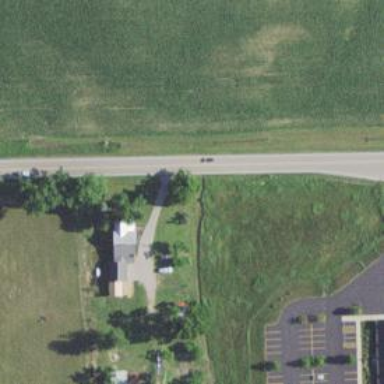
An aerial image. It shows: Driveway leading to service road.